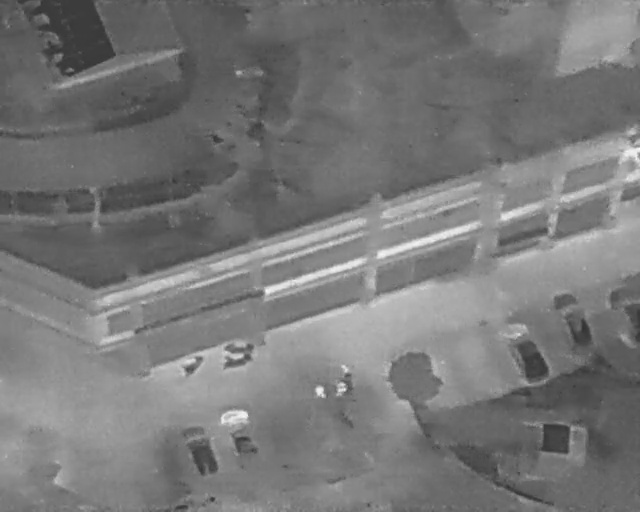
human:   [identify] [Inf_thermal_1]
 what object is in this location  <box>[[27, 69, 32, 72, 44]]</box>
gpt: <ref>1 medium bicycle at the bottom left</ref>

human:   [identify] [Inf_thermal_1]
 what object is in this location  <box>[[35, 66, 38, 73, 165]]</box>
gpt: <ref>1 medium bicycle at the bottom</ref>

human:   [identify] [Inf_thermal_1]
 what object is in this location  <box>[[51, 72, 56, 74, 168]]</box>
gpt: <ref>1 large person at the bottom</ref>